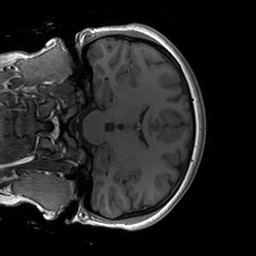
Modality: T1w
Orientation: coronal
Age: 19
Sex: female